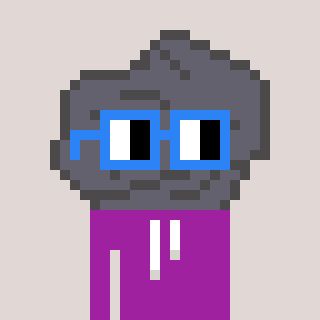
a pixel art character with square blue glasses, a rock-shaped head and a magenta-colored body on a warm background